Field crop: maize
Growth stage: 1
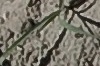
Species: sorghum